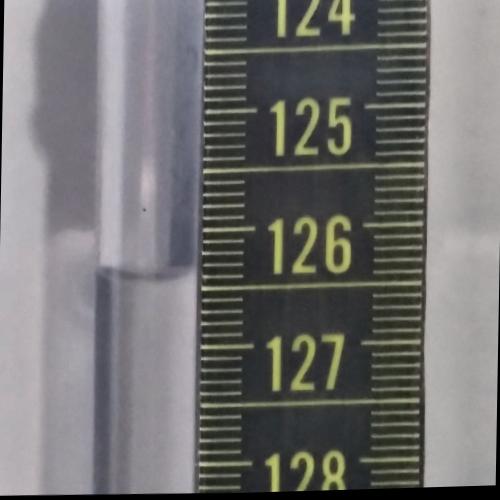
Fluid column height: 126.4 cm